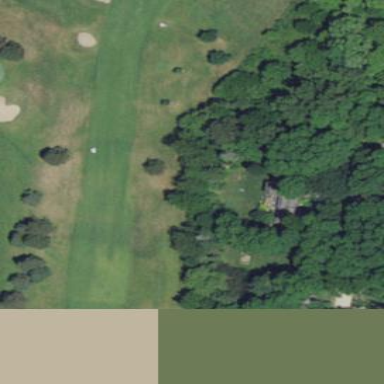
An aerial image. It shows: Golf fairway surrounded by grass.